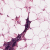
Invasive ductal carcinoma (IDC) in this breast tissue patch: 0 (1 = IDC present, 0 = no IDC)